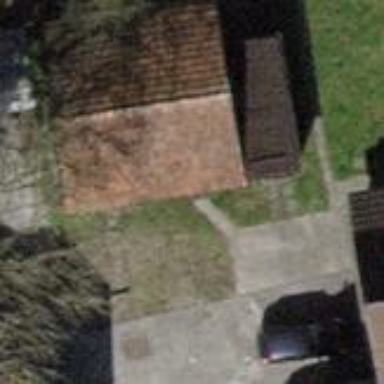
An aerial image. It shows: Pitched roof building.